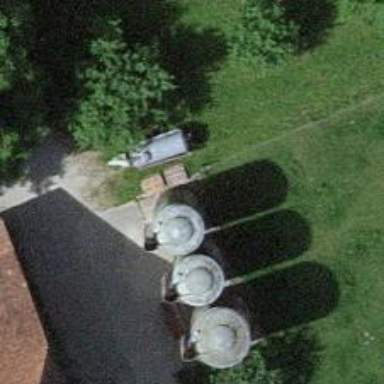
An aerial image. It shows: Silo.